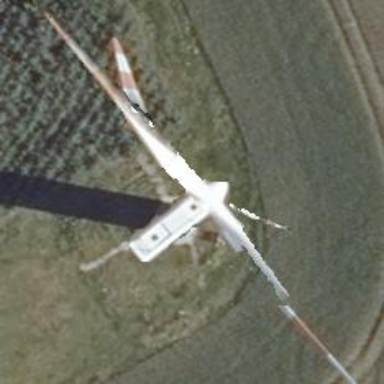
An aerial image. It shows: Wind power generator.